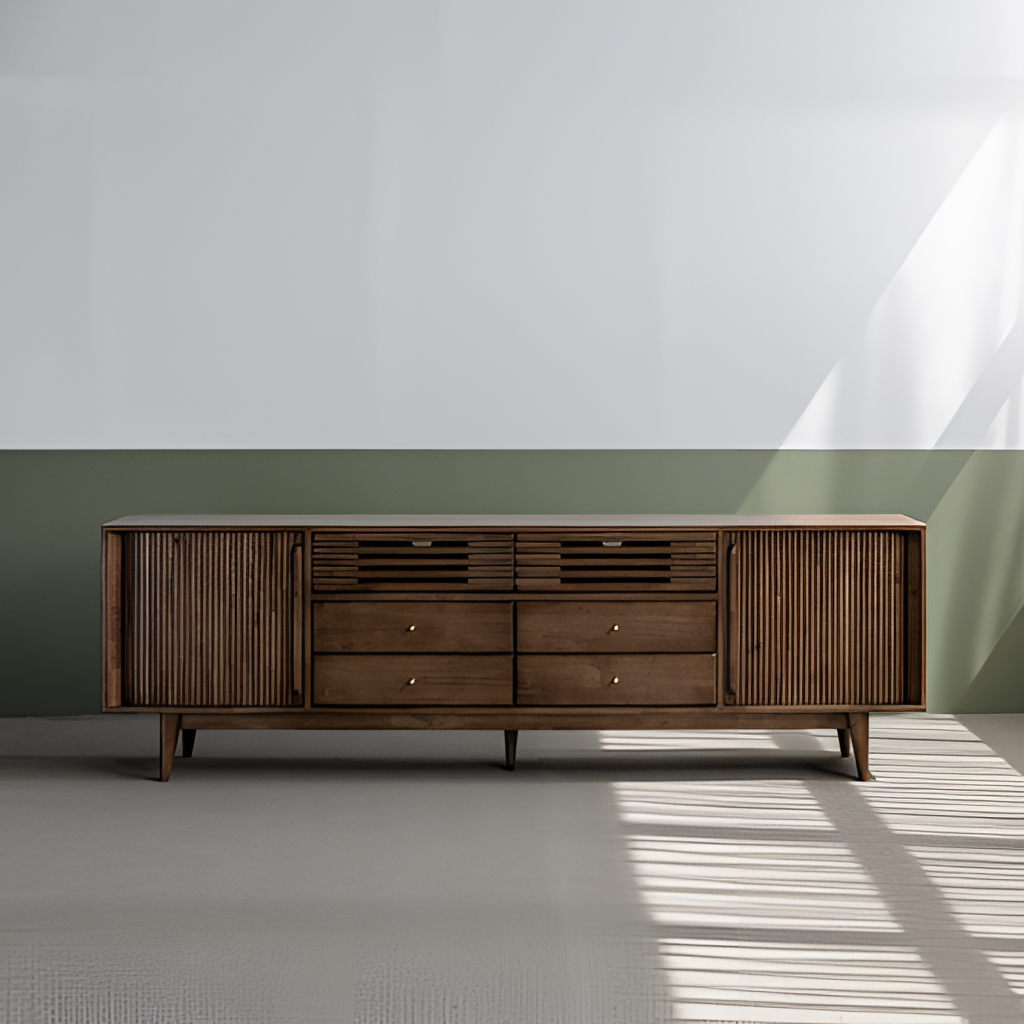
wood sideboard, living room, paint wallpaper, with horizontal two tone pattern, mid-century modern, gray tile flooring, with solid pattern